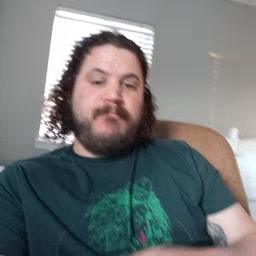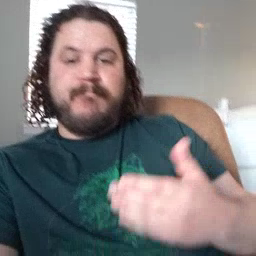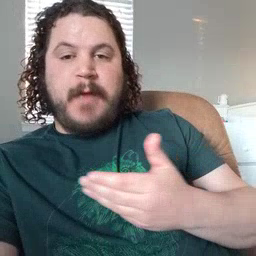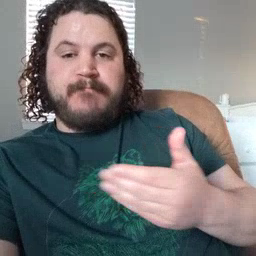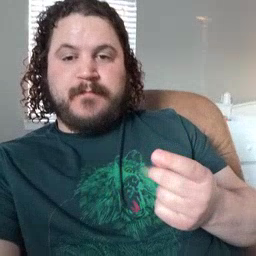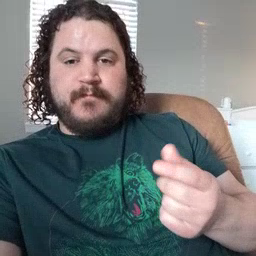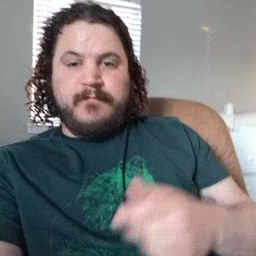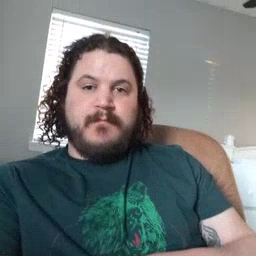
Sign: puppy